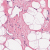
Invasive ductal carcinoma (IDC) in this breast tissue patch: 0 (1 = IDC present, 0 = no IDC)